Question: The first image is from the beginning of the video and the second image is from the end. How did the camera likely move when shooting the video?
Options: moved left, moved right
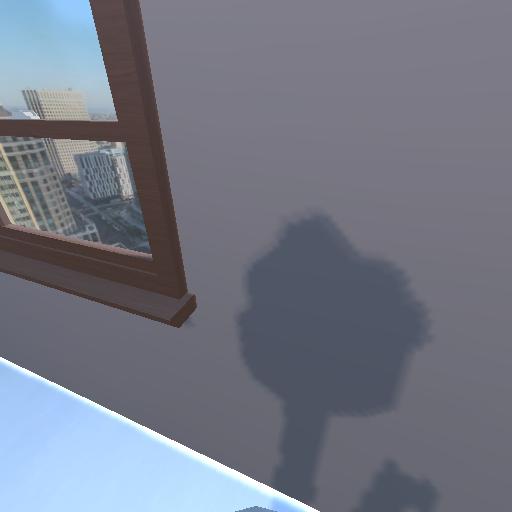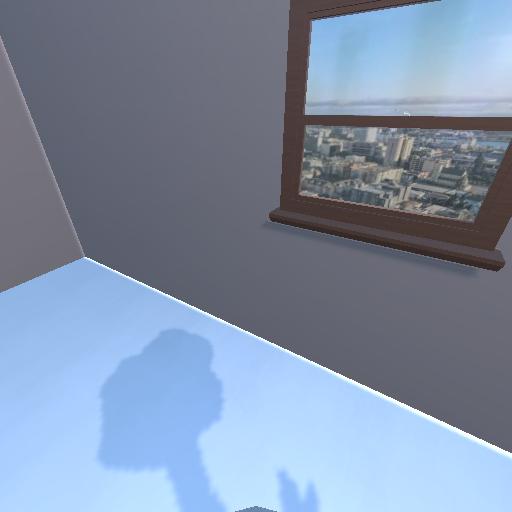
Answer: moved left